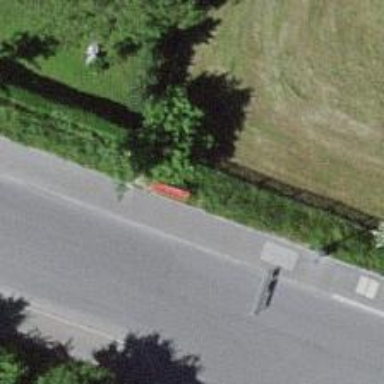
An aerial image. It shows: Bench.